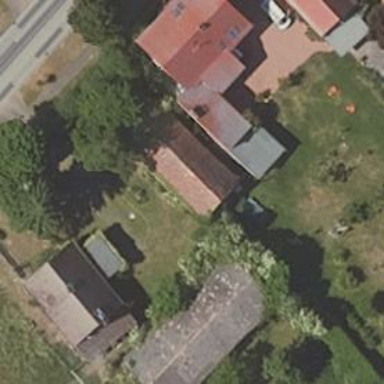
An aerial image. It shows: Shed building.